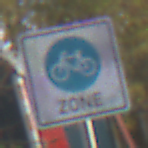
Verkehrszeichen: BeginnFahrradzone
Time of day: MorningAfternoon
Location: Outdoor (Urban)
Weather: PartlyCloudy
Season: NotSpecified
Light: Natural